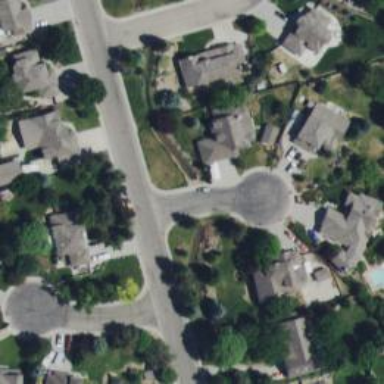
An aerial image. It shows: Unmarked road crossing.